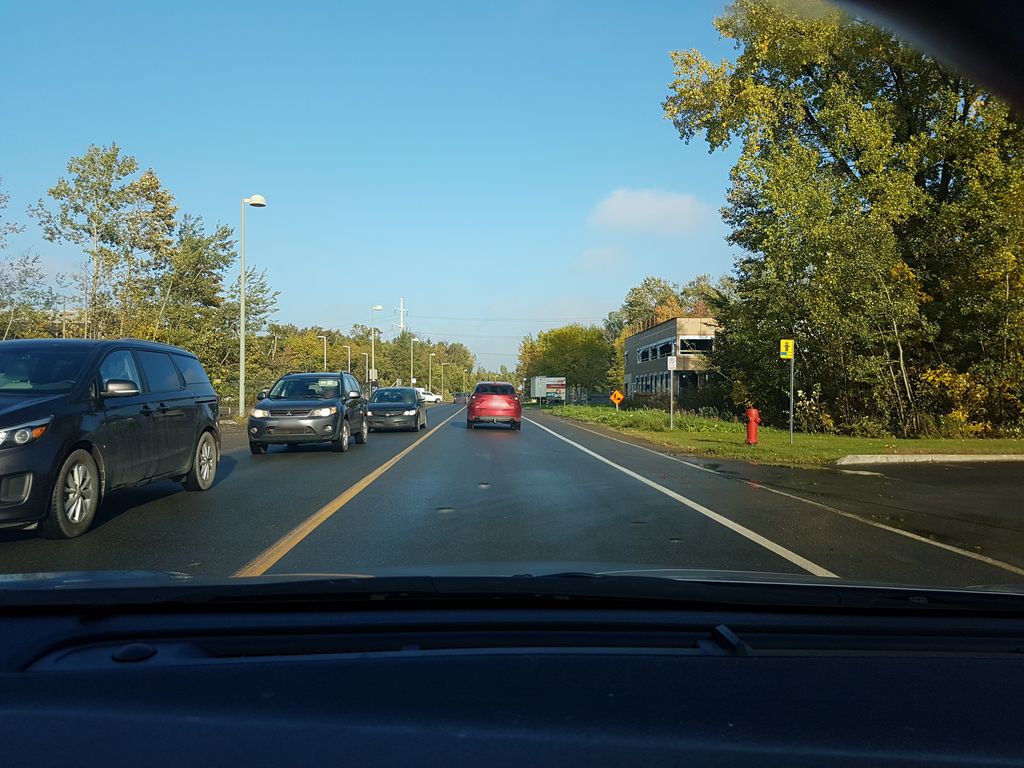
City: quebec_city